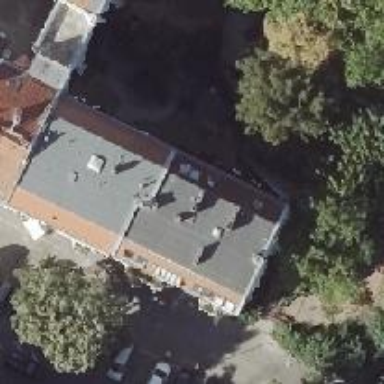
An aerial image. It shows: Kindergarten.